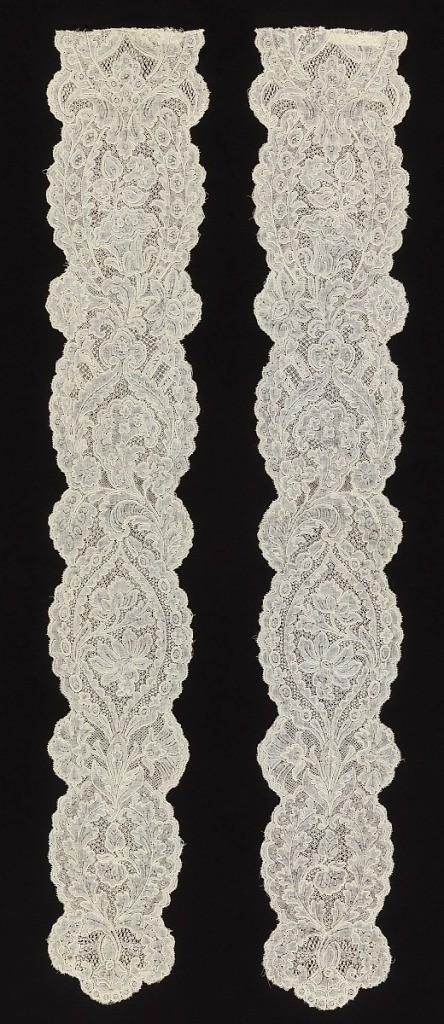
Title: Cap Streamers
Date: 18th century
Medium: linen Technique: bobbin lace, Mechlin style
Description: Mechlin-style bobbin lace lappets. Elaborate floral designs symmetrically arranged in a series of enframements of foliage. Deeply scalloped border at end. Some Mechlin ground but mostly snowball ground.